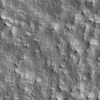
Label: not_dusty